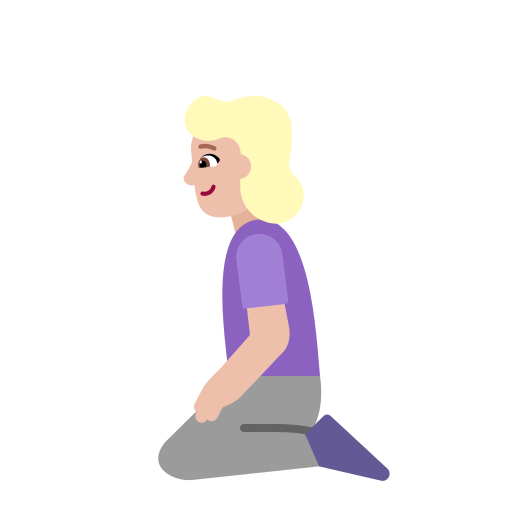
woman kneeling flat  light